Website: lowes
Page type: customer-info-address
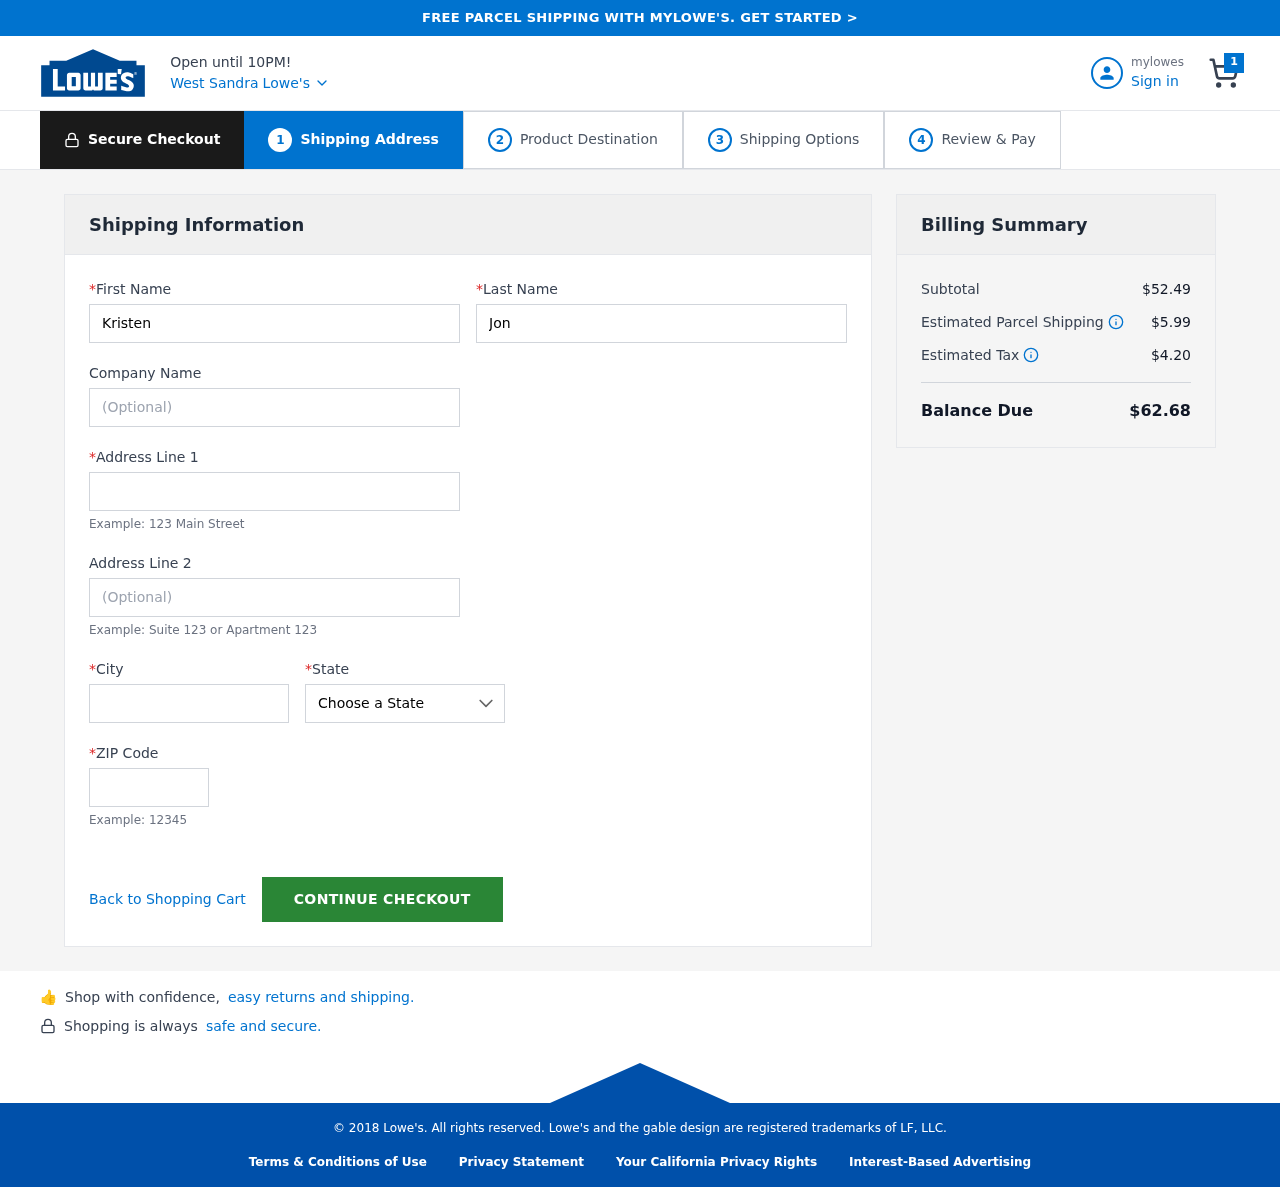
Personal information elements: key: PII_CITY
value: West Sandra
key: PII_COMPANY
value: Robles, Cardenas and Smith
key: PII_FIRSTNAME
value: Kristen
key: PII_LASTNAME
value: Jones
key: PII_POSTCODE
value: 35512
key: PII_STATE
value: VI
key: PII_STREET
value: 558 Michael Trail
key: PII_STREET2
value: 837 Stephen Square
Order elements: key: ORDER_NUM_ITEMS
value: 1
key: ORDER_SUBTOTAL
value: $52.49
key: ORDER_SHIPPING_COST
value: $5.99
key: ORDER_TAX
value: $4.20
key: ORDER_TOTAL
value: $62.68